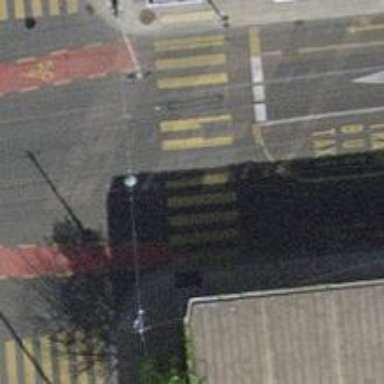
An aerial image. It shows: Road crossing with traffic signals.